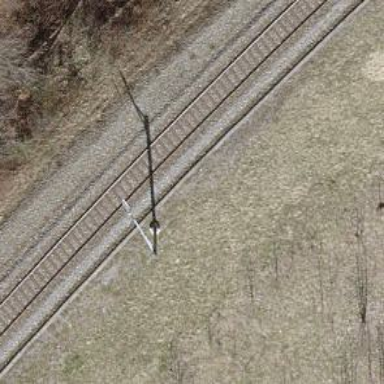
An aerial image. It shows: Catenary mast for power lines.